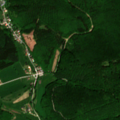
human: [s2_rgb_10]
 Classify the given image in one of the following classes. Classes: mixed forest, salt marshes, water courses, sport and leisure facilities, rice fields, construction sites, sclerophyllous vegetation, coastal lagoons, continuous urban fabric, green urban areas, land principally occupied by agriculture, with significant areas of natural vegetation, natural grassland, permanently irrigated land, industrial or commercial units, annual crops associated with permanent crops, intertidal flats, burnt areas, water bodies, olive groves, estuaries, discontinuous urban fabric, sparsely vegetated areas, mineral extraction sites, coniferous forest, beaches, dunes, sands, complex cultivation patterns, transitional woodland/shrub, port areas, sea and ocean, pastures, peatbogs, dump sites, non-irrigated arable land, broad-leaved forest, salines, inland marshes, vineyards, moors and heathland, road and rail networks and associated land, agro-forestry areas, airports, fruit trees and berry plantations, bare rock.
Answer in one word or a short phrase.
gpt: discontinuous urban fabric, pastures, broad-leaved forest